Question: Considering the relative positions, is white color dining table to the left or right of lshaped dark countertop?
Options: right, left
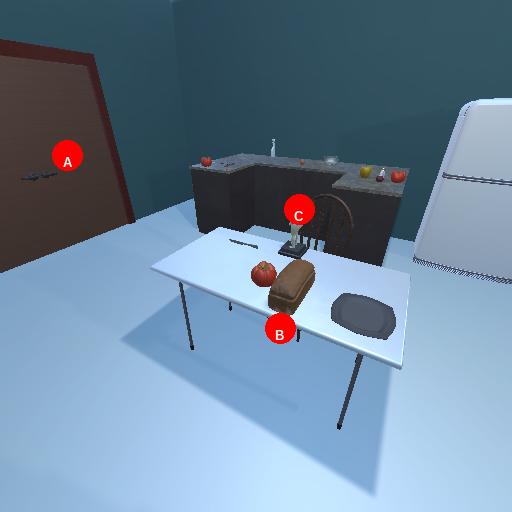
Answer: right